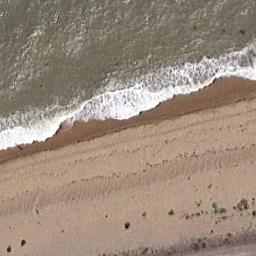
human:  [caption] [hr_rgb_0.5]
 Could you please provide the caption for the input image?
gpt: There are white waves near the beach .

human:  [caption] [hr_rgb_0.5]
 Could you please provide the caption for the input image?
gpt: Huge waves beat the yellow beach .

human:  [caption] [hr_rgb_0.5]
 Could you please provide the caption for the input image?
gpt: The beach with brown sand and the color of the seawater is blue .

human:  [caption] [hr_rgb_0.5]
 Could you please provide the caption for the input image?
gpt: Rufous beach and taupe .

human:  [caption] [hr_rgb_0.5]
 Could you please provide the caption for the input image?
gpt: Many stones of different sizes are on the beach .